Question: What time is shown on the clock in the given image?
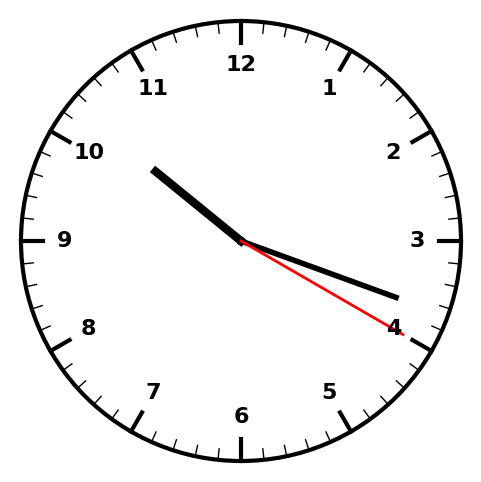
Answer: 10:18:20